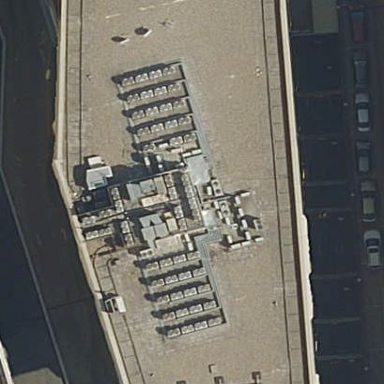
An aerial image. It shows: Commercial building.